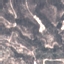
Land use / land cover: HerbaceousVegetation